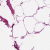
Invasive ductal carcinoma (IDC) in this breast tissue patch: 0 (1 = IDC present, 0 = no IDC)